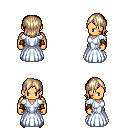
a pixel art fantasy rpg character, male body template, human, tanned skin, underdress, metal pants, white blonde long bangs hairstyle, leather bracers, metal boots, four views (front, back, left, right), 2x2 character sprite sheet, small pixel art, hard edges, no anti-aliasing